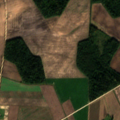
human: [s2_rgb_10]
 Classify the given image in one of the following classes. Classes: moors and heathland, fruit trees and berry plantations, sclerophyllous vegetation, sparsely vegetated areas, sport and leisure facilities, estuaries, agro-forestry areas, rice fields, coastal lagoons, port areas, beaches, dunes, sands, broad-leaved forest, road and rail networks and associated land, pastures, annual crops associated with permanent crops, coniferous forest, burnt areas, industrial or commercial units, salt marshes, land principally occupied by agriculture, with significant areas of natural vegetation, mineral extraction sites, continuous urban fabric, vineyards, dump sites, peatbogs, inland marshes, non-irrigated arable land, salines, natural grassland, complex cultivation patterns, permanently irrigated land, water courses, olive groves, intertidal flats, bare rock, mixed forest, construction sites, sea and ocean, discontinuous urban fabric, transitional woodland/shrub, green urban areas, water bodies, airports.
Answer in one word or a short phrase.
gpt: non-irrigated arable land, mixed forest